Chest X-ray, AP view. Patient: 47 years old, sex F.
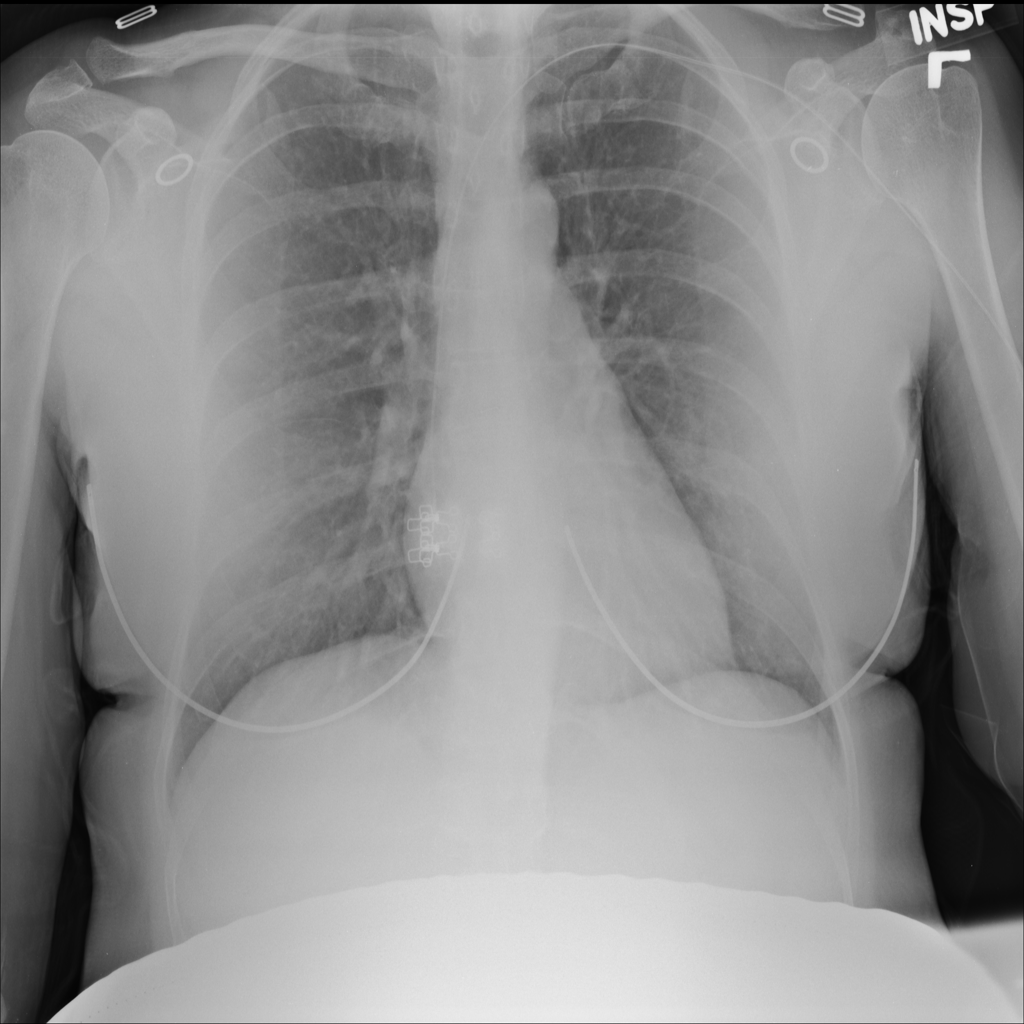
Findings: No Finding